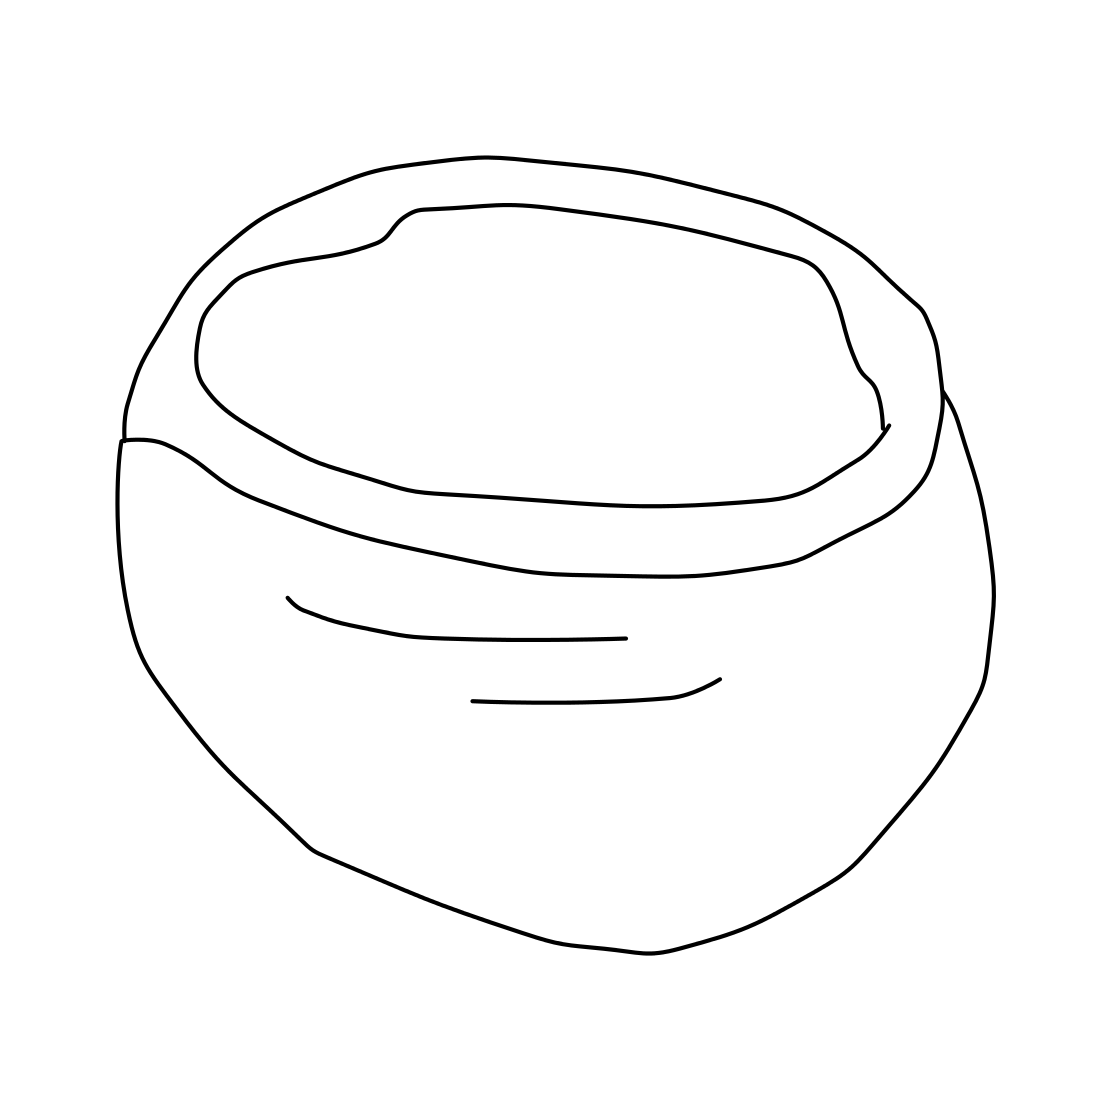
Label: bowl